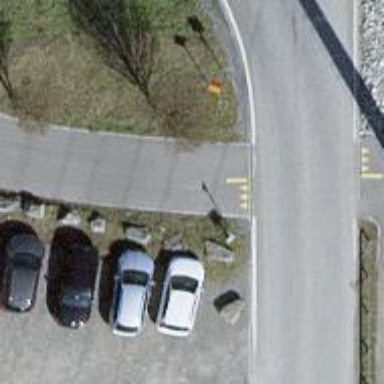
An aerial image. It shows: Block barrier.